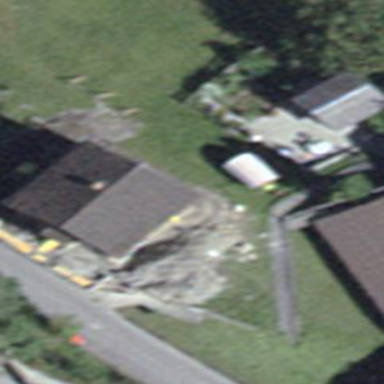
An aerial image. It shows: Detached building.